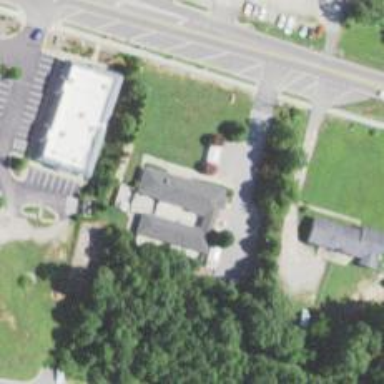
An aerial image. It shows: Veterinary facility.